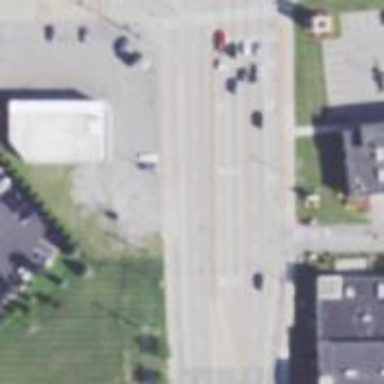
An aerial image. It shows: Trunk highway with separate sidewalk.